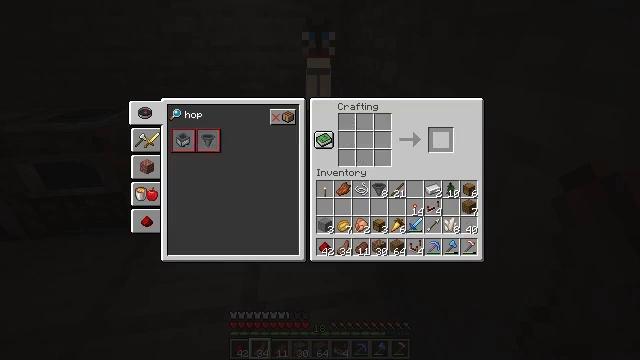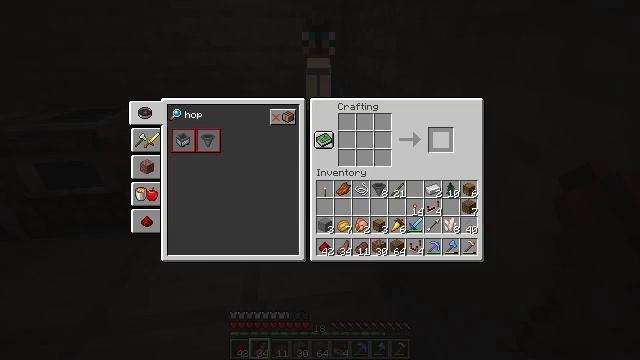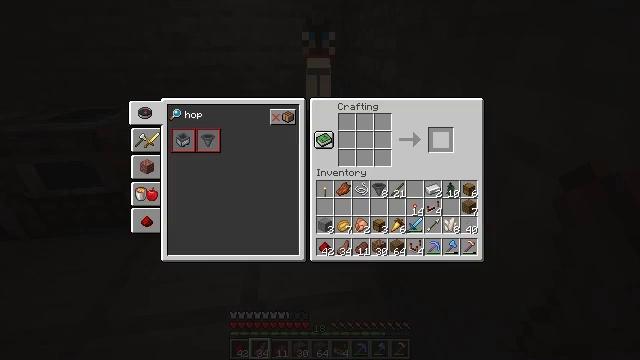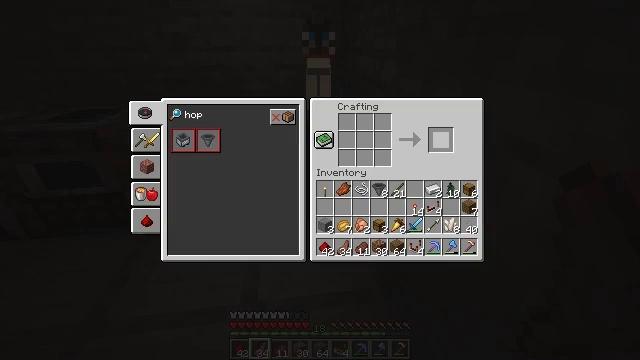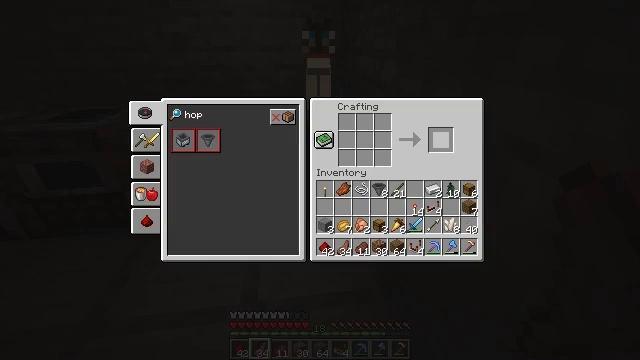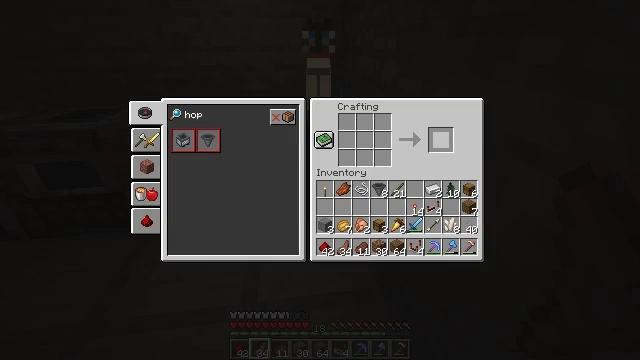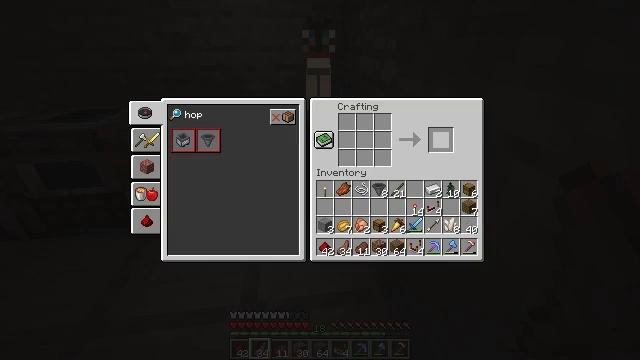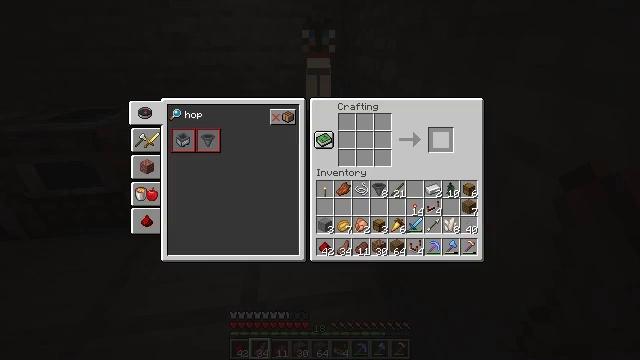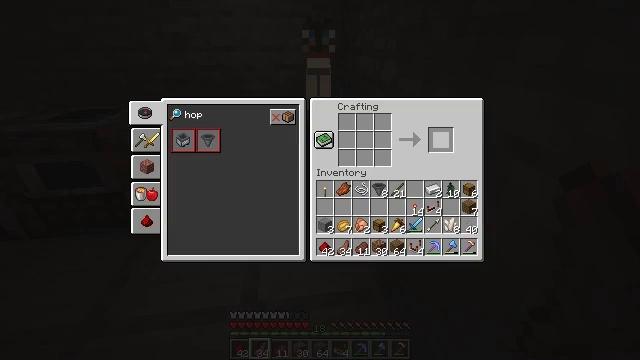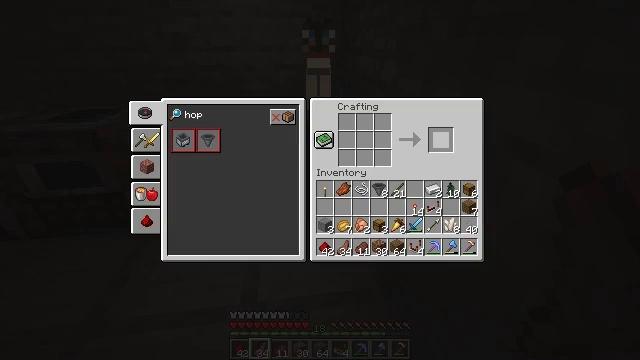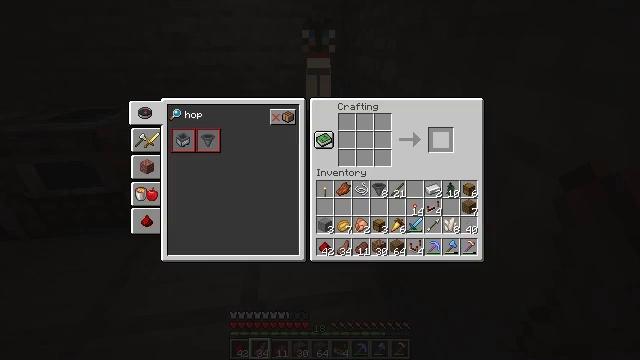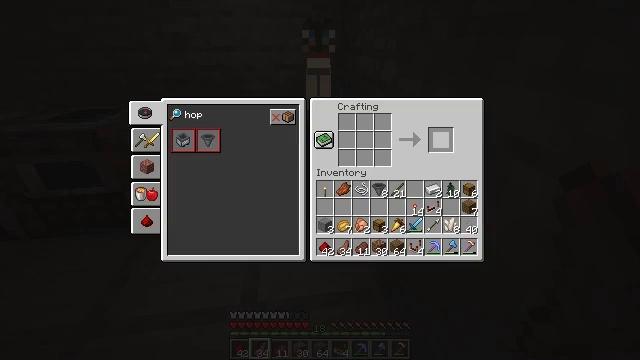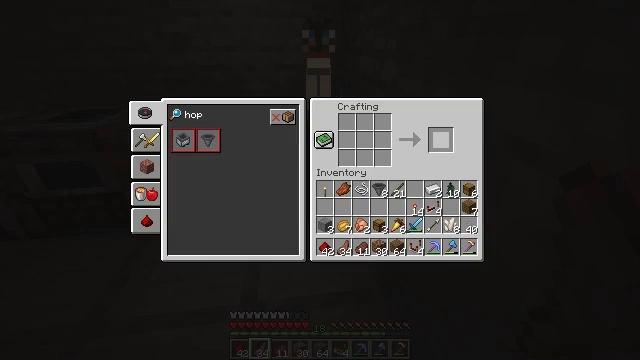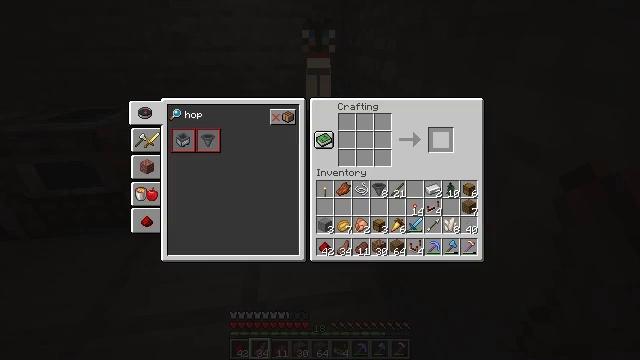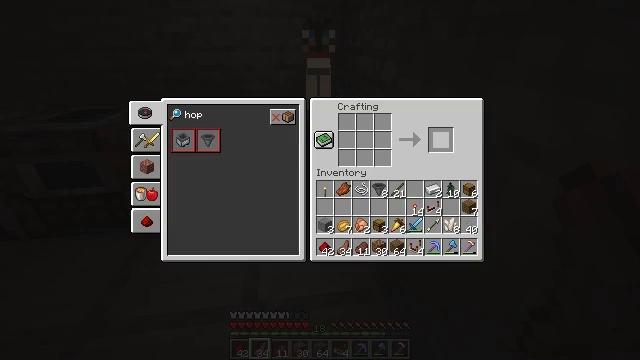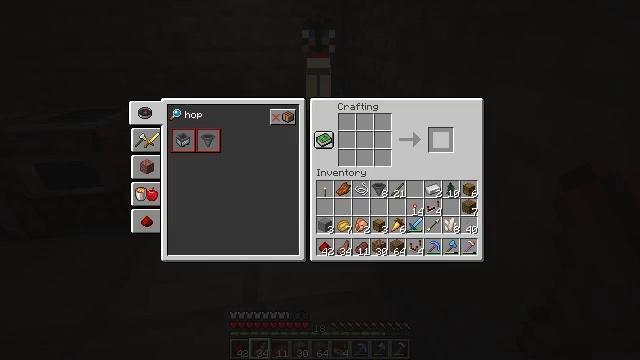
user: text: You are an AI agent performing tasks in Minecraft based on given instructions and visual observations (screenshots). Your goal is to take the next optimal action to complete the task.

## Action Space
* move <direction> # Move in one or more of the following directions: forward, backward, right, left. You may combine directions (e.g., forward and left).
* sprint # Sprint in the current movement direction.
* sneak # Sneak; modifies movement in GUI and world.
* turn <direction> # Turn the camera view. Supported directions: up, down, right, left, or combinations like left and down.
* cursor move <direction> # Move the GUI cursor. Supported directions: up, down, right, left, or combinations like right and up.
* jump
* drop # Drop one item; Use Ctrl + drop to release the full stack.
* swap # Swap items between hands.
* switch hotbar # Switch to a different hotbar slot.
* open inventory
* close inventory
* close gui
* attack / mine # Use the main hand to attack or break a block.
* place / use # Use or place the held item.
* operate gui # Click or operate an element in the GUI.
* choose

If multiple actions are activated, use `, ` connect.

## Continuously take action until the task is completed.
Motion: motion action
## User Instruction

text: Open a crafting table to craft spruce stairs.
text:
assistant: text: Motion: sneak
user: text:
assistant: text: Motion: sneak
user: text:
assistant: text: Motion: sneak
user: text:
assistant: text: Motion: sneak
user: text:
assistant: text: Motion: sneak
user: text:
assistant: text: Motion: sneak
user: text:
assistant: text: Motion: sneak
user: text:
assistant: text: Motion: sneak
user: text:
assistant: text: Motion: sneak
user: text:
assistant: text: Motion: sneak
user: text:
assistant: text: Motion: sneak
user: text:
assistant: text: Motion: sneak
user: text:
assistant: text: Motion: sneak
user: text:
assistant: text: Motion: sneak
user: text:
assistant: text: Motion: sneak
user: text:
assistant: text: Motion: no_op
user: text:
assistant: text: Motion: no_op
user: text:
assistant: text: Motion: turn left
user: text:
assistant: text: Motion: turn left and down
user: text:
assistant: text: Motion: turn left and down
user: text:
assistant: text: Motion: turn left and down
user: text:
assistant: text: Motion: no_op
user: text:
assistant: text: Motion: no_op
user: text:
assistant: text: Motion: no_op
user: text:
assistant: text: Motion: no_op
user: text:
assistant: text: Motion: no_op
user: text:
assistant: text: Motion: no_op
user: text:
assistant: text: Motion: no_op
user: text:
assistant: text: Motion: attack / mine
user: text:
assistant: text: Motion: attack / mine